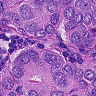
Metastatic tissue present: yes